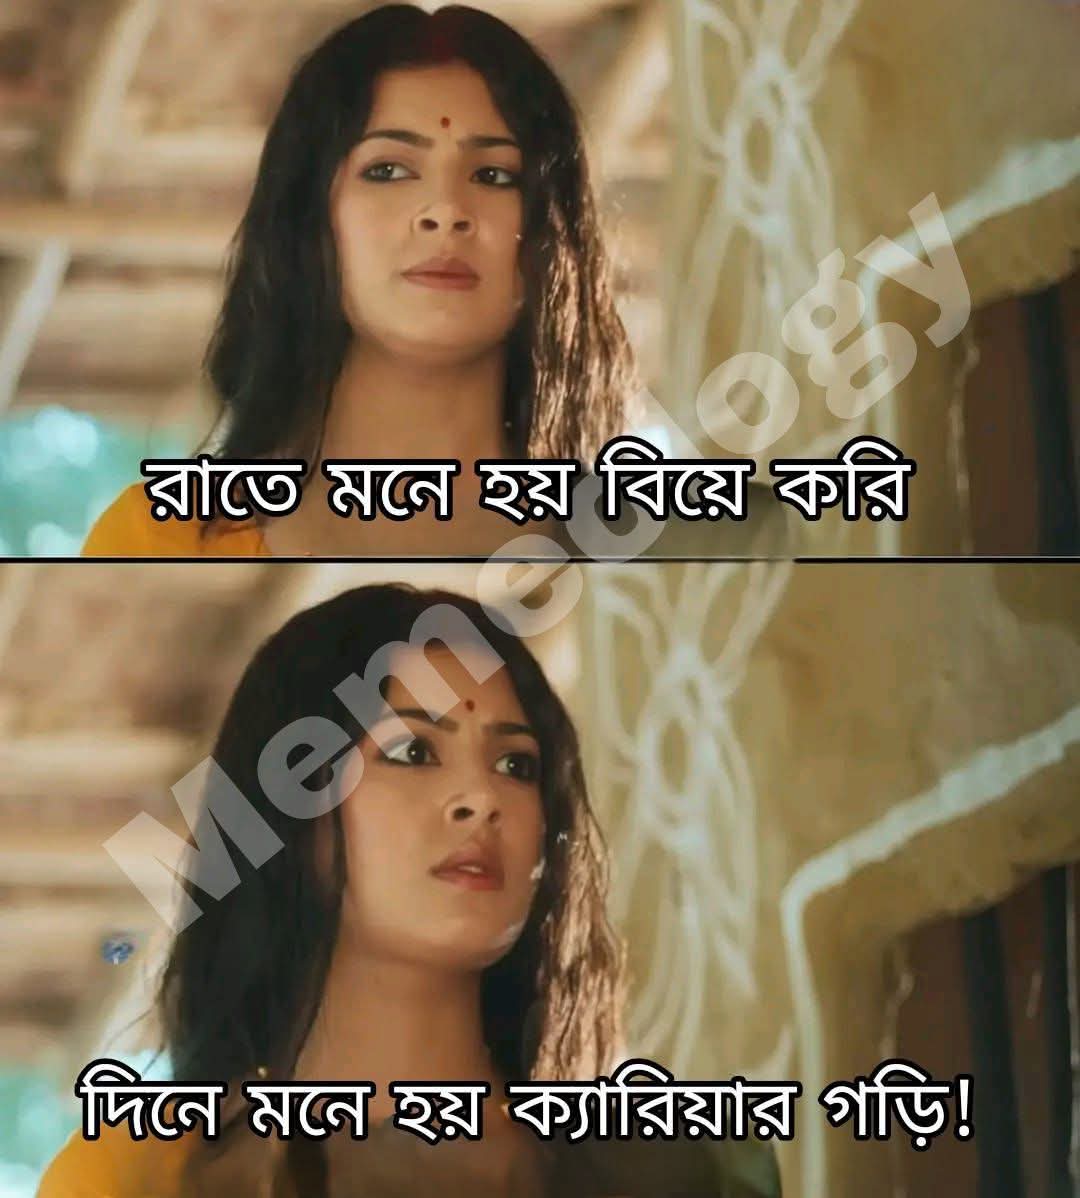
Text: রাতে মনে হয় বিয়ে করি
দিনে মনে হয় ক্যারিয়ার গড়ি!
Label: Non Hate